Question: I have a 1D vector (y) in the workspace that has elements in it. I want these elements to amplify the magnitude of a sine-wave (through a multiplication box). How do I tell simulink to extract only one element on every timestep for the multiplication?

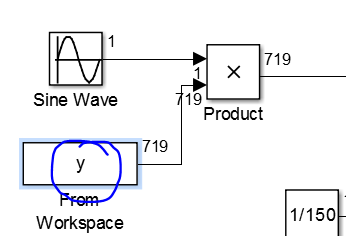
Answer: The variable used in the 'From Workspace' block must have a specific format. Press the 'Help' button on the block for a discussion of those formats.
All of them require a time vector to be specified in addition to the signal value. For instance,
'''
t = 0:0.1:10;
u = rand(size(t));
tu = [t(:) u(:)];
'''
would create a suitable input that makes the block output a random value, with the value changing every 0.1s.